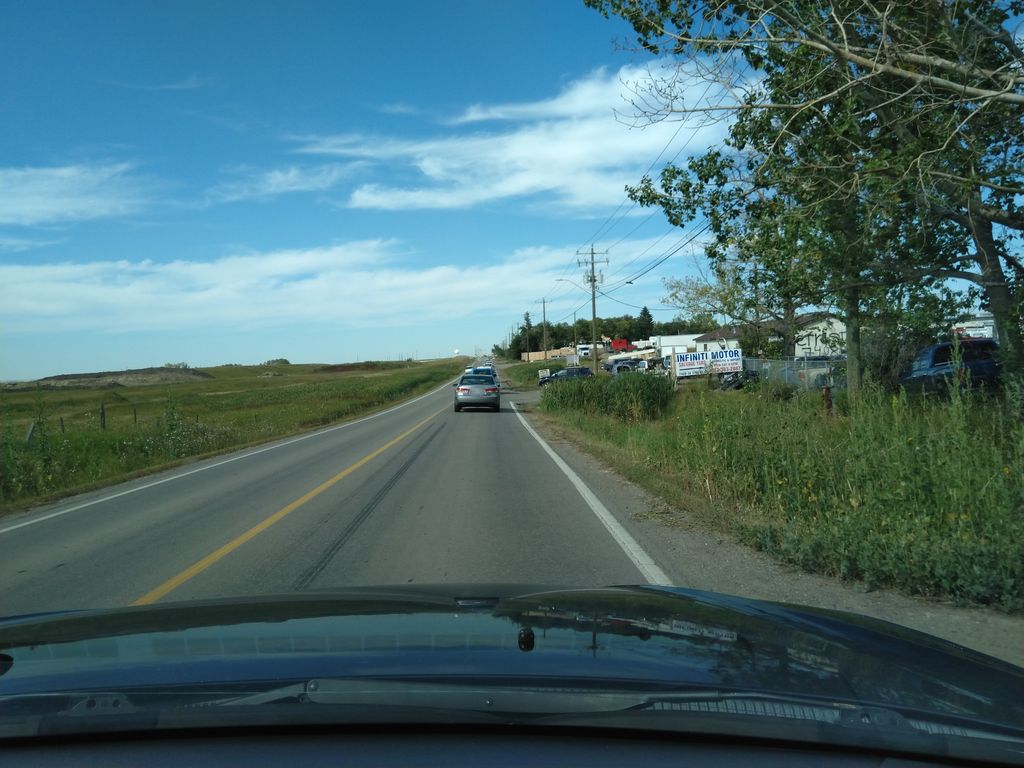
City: calgary